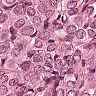
Metastatic tissue present: yes